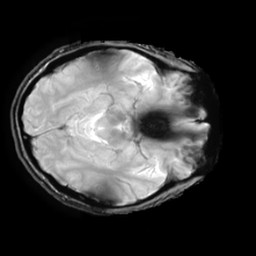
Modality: T2starw
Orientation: axial
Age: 45
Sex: female
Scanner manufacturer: ge
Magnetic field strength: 3 T
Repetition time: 0.65 s
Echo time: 0.02 s